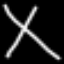
Label: line